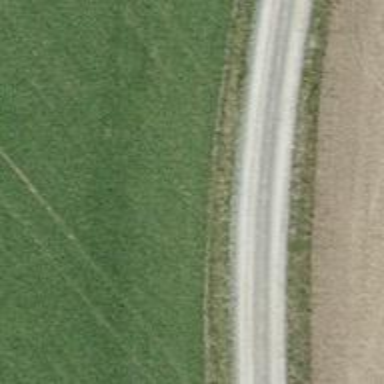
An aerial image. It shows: Well-maintained track road with grade 1 tracktype.